Question:
I have given my layout xml below.
'''
<?xml version="1.0" encoding="utf-8"?>
<TableLayout xmlns:android="http://schemas.android.com/apk/res/android"
android:layout_width="fill_parent"
android:layout_height="fill_parent"
android:orientation="vertical"
android:stretchColumns="1" >
<TableRow>
<ImageView
android:id="@+id/imageView1"
android:layout_width="wrap_content"
android:layout_height="wrap_content"
android:layout_gravity="left"
android:src="@drawable/no_image" />
<TableLayout
android:layout_width="match_parent"
android:layout_gravity="left"
android:stretchColumns="0" >
<TableRow>
<EditText
android:id="@+id/editText1"
android:layout_width="match_parent"
android:layout_weight="1"
android:background="@drawable/backwithborder"
android:ems="5" />
</TableRow>
<TableRow android:layout_height="match_parent" >
<EditText
android:id="@+id/editText1"
android:layout_weight="1"
android:layout_height="35dip"
android:background="@drawable/backwithborder" />
<ImageView
android:layout_width="wrap_content"
android:layout_gravity="right"
android:src="@drawable/ic_menu_down" />
</TableRow>
</TableLayout>
</TableRow>
<View
android:layout_height="2dip"
android:background="@color/list_seperator" />
<TableRow>
<Button
android:id="@+id/xBtnContacts"
android:layout_width="fill_parent"
android:layout_height="wrap_content"
android:text="Pick Contacts" />
</TableRow>
<View
android:layout_height="2dip"
android:background="@color/list_seperator" />
</TableLayout>
'''
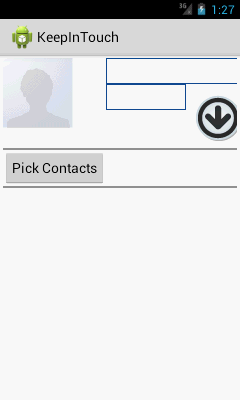
Answer: try out somthing like this
'''
<?xml version="1.0" encoding="utf-8"?>
<RelativeLayout xmlns:android="http://schemas.android.com/apk/res/android"
android:layout_width="fill_parent"
android:layout_height="wrap_content"
android:orientation="vertical" >
<ImageView
android:id="@+id/imageView1"
android:layout_width="wrap_content"
android:layout_height="wrap_content"
android:layout_alignParentLeft="true"
android:src="@drawable/ic_launcher" />
<TableLayout
android:id="@+id/table"
android:layout_width="fill_parent"
android:layout_height="wrap_content"
android:layout_toRightOf="@id/imageView1" >
<TableRow
android:layout_width="wrap_content"
android:layout_height="wrap_content" >
<EditText
android:id="@+id/editText1"
android:layout_width="match_parent"
android:layout_height="wrap_content"
android:layout_weight="1"
android:ems="5" />
</TableRow>
<TableRow
android:layout_width="wrap_content"
android:layout_height="match_parent" >
<EditText
android:id="@+id/editText1"
android:layout_width="wrap_content"
android:layout_height="35dip"
android:layout_weight="1" />
<ImageView
android:layout_width="wrap_content"
android:layout_height="wrap_content"
android:layout_gravity="right"
android:src="@android:drawable/ic_menu_add" />
</TableRow>
</TableLayout>
<Button
android:id="@+id/xBtnContacts"
android:layout_width="wrap_content"
android:layout_height="wrap_content"
android:layout_below="@id/table"
android:text="Pick Contacts" />
<View
android:layout_height="2dip"
android:layout_width="fill_parent"
android:layout_below="@id/xBtnContacts"
android:background="#ff0000"/>
</RelativeLayout>
'''